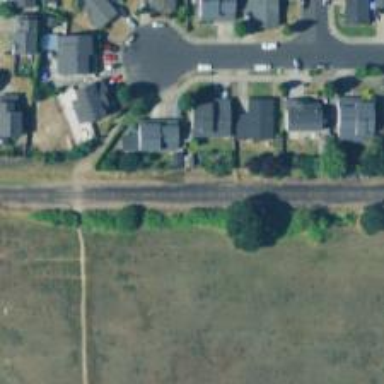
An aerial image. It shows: Disused railway.